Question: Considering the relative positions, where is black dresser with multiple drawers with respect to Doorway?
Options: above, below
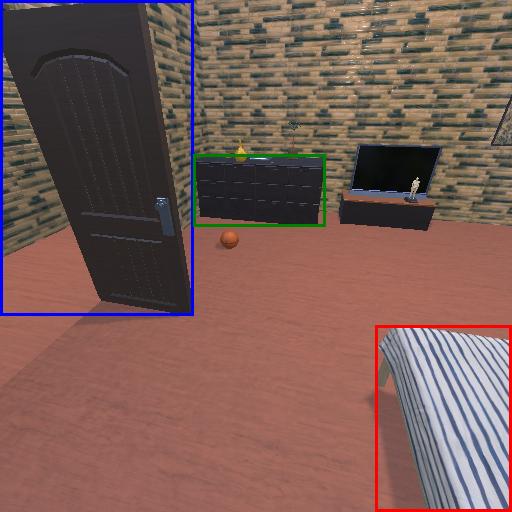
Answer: above